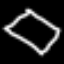
Label: diamond